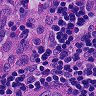
Metastatic tissue present: yes